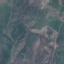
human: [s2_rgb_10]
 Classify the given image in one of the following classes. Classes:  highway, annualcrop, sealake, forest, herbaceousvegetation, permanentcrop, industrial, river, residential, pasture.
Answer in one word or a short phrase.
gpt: HerbaceousVegetation